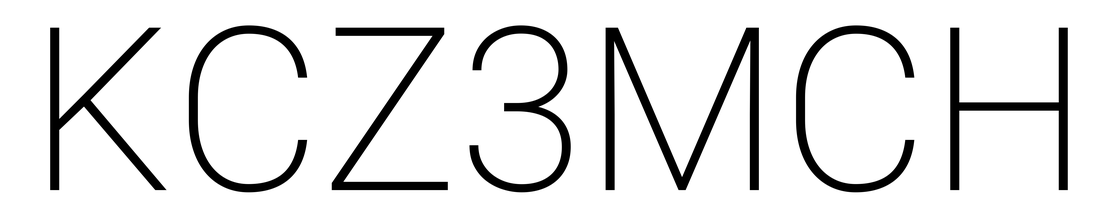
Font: Roboto_ExtraLight